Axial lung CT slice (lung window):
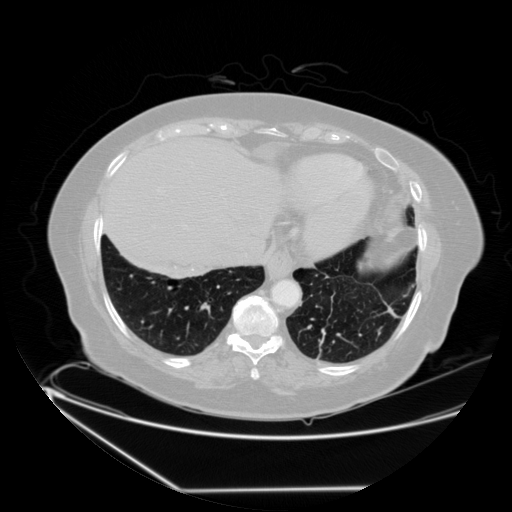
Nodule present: yes
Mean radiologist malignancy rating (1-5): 1.25